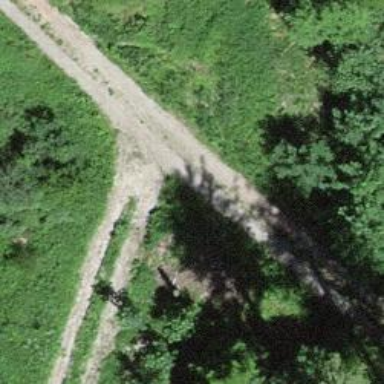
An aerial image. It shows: Track with grade 4 track type.